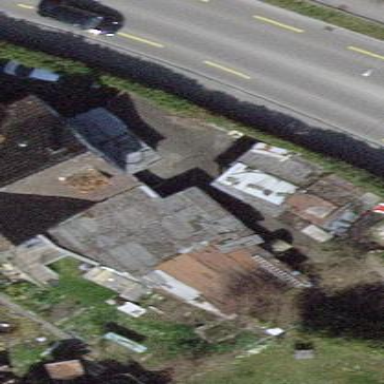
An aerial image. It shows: View of roof of building.